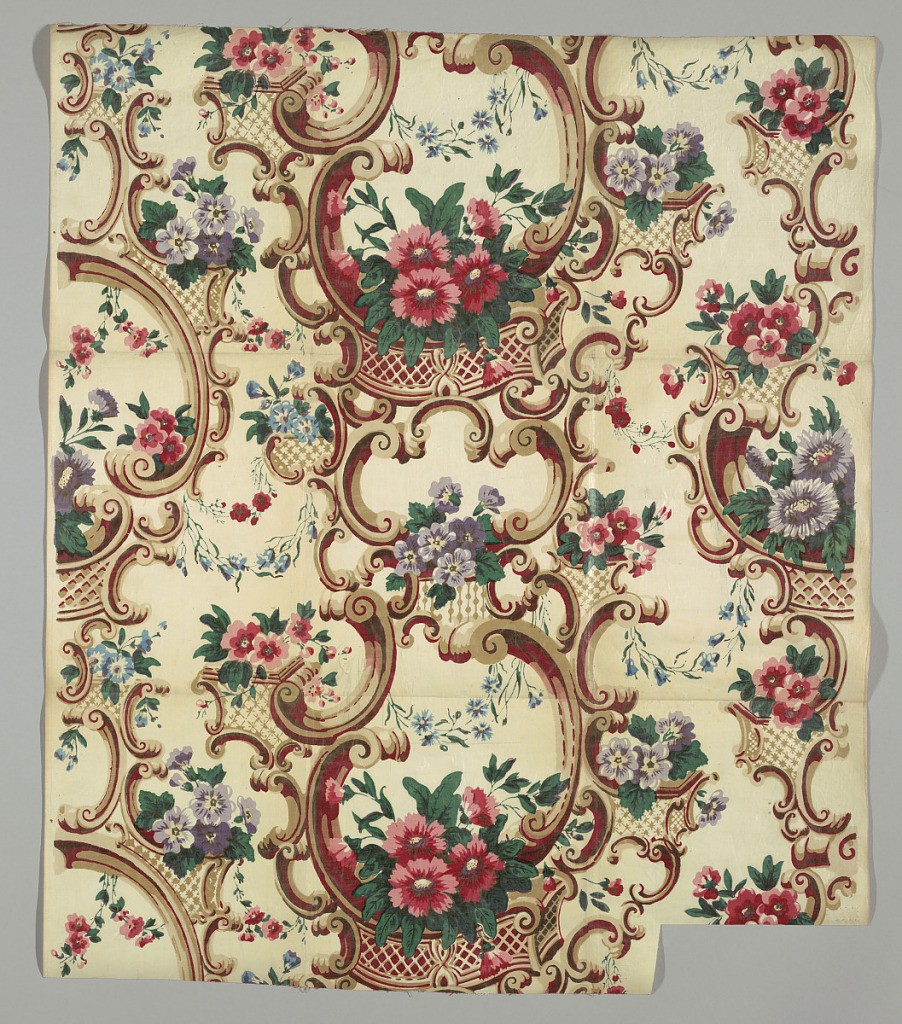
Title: Textile
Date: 1850–70
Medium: cotton Technique: printed
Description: Flowers in polychrome and elaborate scrollwork in tan and red on an off-white ground.